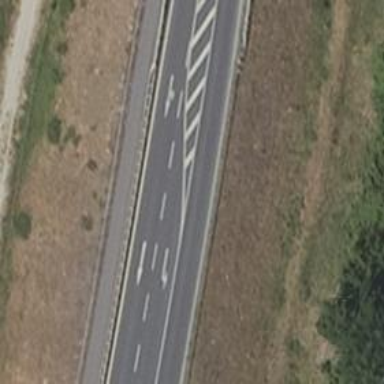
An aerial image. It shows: Secondary road with asphalt surface.